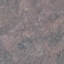
Land use / land cover class: HerbaceousVegetation